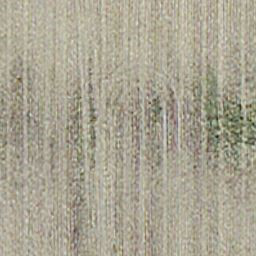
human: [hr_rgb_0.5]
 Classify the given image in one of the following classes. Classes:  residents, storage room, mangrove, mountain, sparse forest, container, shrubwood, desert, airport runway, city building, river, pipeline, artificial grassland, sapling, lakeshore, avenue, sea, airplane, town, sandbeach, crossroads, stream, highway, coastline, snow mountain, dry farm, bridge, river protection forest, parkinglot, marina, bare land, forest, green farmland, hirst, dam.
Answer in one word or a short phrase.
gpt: dry farm